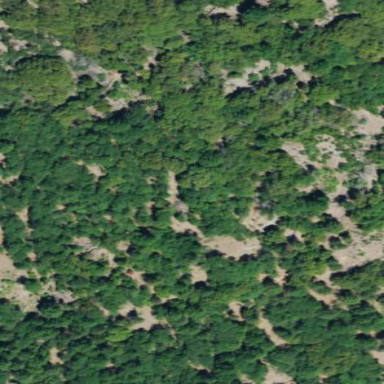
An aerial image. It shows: Forest area.